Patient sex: M
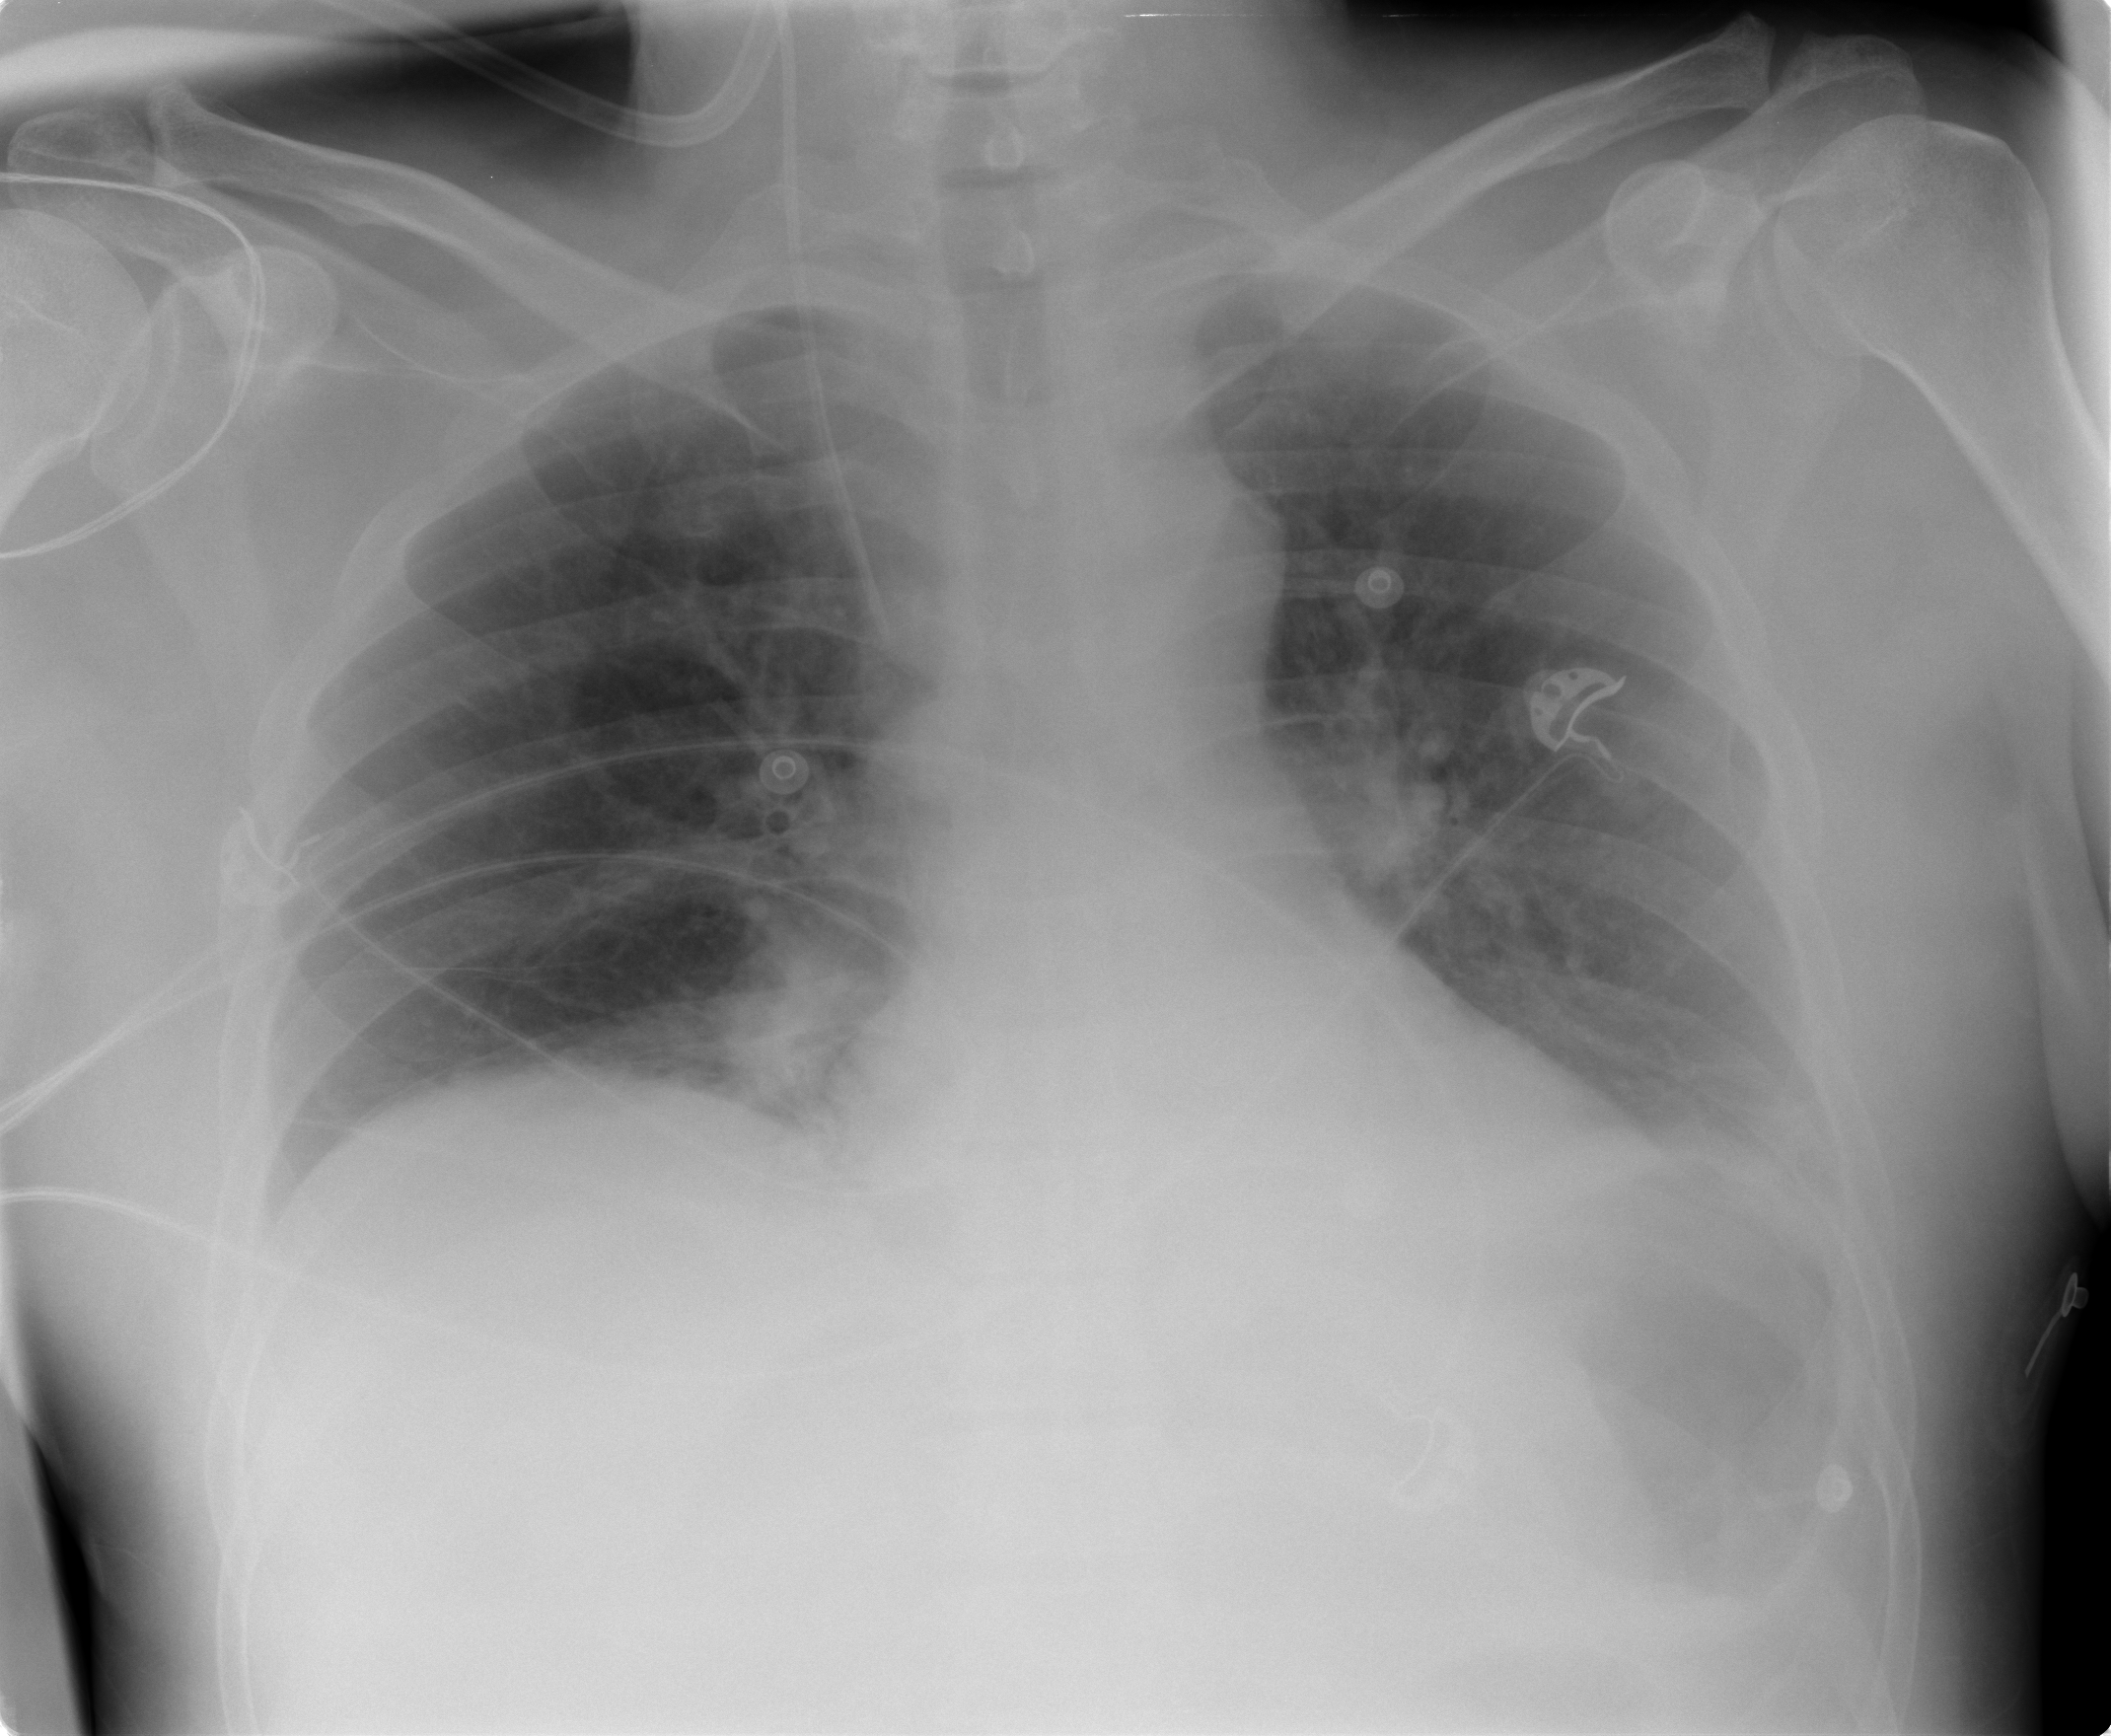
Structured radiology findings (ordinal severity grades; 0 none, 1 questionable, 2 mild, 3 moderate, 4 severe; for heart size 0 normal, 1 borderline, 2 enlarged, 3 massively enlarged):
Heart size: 0
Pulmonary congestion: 0
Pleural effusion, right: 0
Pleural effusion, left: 0
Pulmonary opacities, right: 0
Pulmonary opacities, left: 0
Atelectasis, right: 0
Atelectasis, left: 1